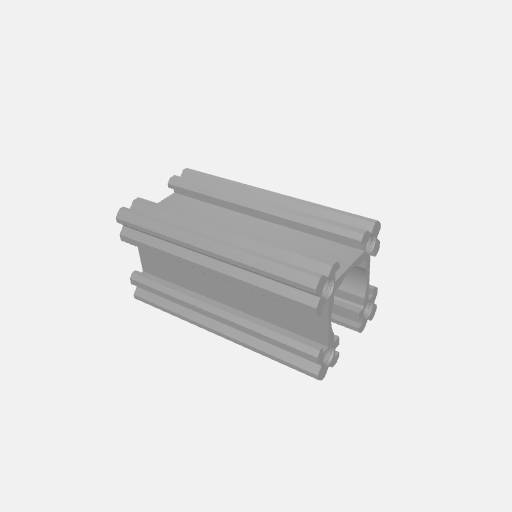
Part: OpenGoRAIL48